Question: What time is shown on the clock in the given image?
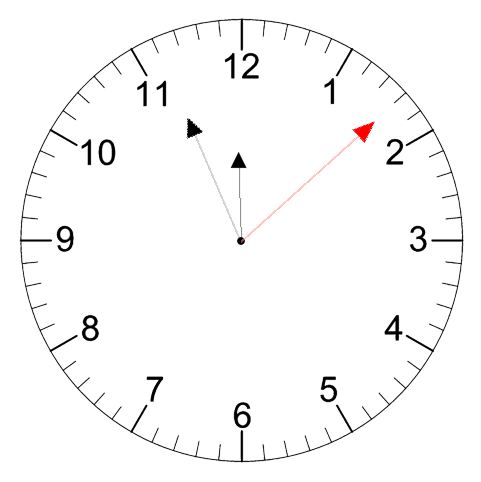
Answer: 11:56:08